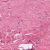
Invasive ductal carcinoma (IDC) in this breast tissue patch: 0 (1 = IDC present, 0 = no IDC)